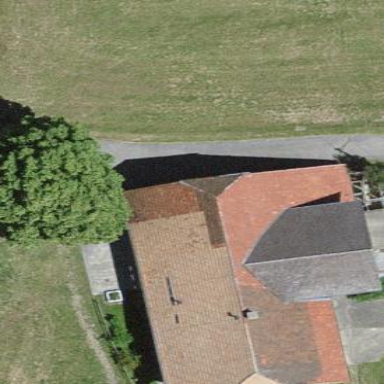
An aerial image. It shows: Farm building.